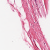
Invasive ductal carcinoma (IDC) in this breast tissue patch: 0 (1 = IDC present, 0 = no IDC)